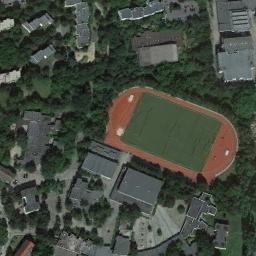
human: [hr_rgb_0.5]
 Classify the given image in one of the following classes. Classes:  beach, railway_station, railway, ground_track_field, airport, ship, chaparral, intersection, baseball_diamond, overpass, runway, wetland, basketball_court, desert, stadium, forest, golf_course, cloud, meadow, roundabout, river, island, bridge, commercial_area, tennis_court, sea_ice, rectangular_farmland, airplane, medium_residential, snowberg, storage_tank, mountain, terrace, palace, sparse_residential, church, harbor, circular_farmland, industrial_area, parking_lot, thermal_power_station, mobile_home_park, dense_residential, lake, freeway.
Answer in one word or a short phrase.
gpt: ground_track_field